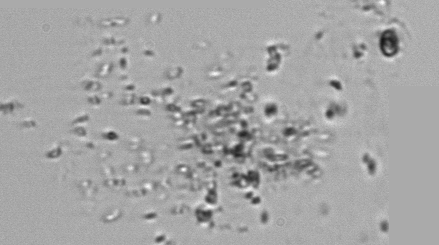
Label: Phaeocystis